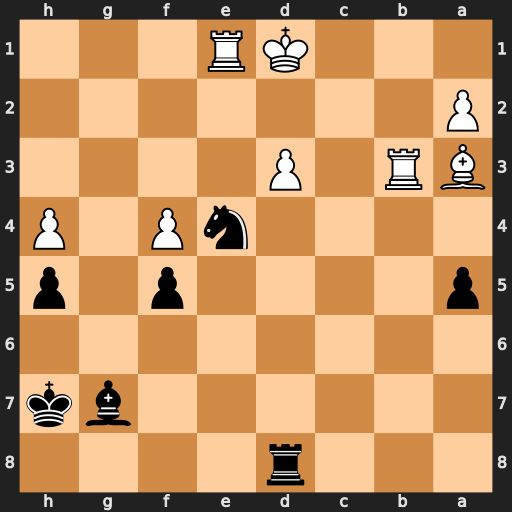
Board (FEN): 3r4/6bk/8/p4p1p/4nP1P/BR1P4/P7/3KR3
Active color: b
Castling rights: -
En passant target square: -
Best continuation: a4 Rb7 Rxd3+